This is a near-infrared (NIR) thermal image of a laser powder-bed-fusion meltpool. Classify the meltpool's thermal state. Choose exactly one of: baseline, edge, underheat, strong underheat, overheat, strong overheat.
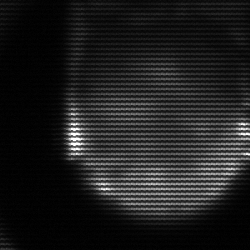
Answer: edge